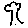
Label: tree